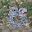
Label: 0